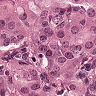
Metastatic tissue present: yes